Question: before anyone complains ive tried google but there isnt a straight forward answer or tutorial of any sort..
Basically ive got articles where a paragraph is seen then a *read more" link which using some javascript it shows more content, although eventually this will slow down the website as the rest of the article is there but just hidden.
So my question is how would i set up a AJAX/PHP to bring in the content instead? i know how to set up a database on mysql and am i right in guessing i would need to type out the article in MySQL when storing it in there? sorry if everything im saying is confusing but im confused myself... if anyone could explain for an absolute beginner that would be great as google just isn't my friend even after hours of searching.

Think ive been misunderstood. The above screenshot ive already achieved but what im wanting to do now is instead of hiding content then displaying it on-click to have it being called in using AJAX, a database and php
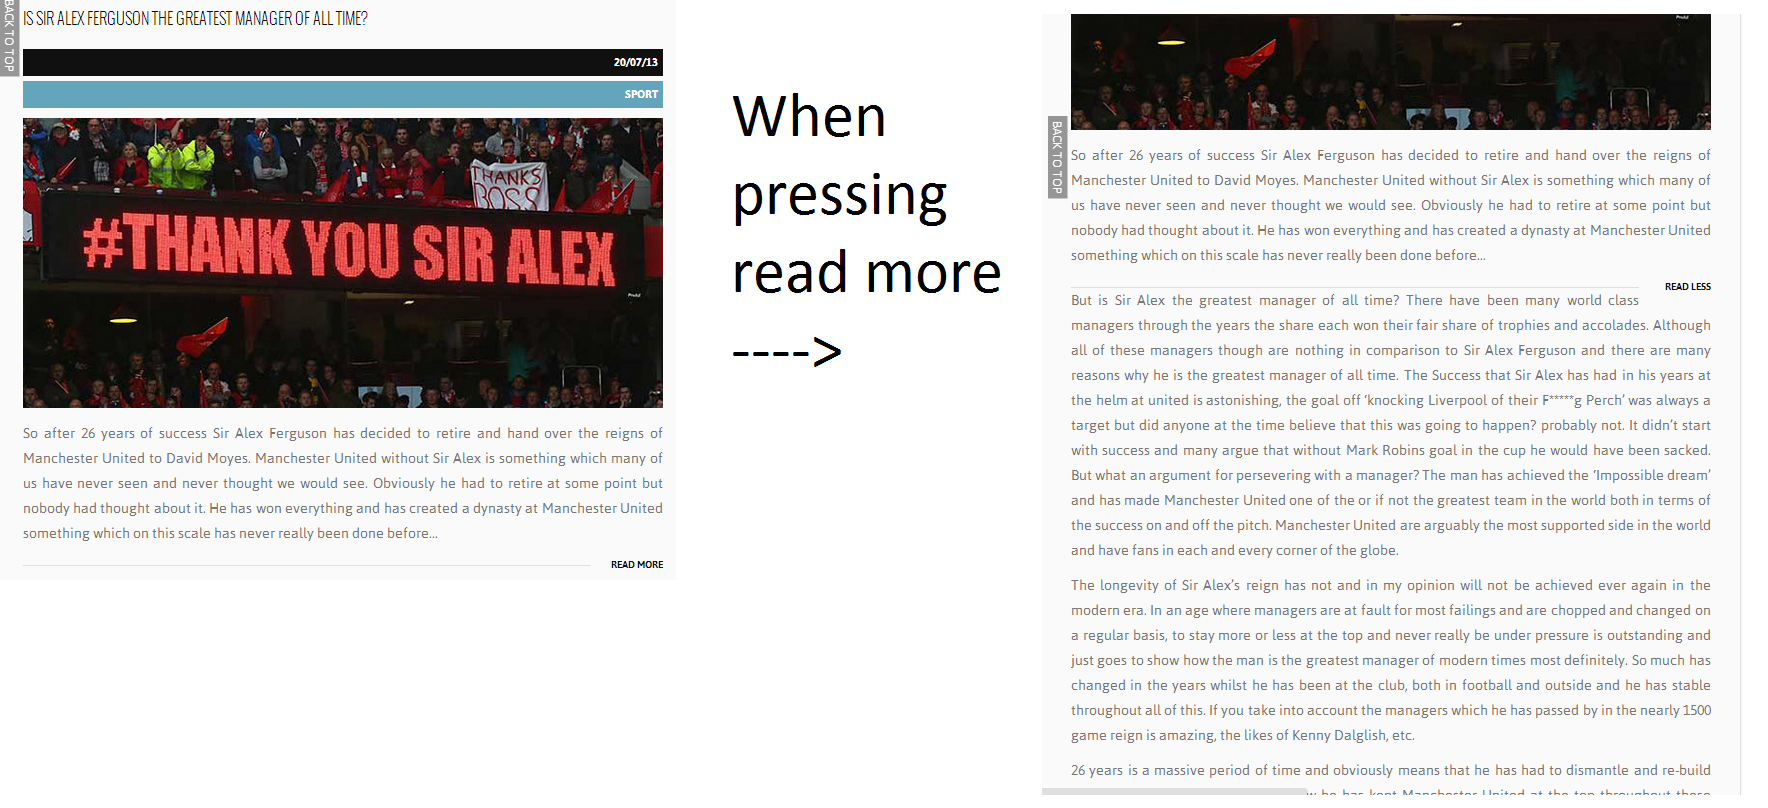
Answer: 1. Add a "PreviewCutoffIndex" or similar to the articles table.
2. On page load, display the article HTML / content up to the cutoff index.
3. For the "read more" button, put the article identifier into an attribute
4. Add a click handler that makes an Ajax call, to load the rest of the article
---
Markup would look something like this ("data-article-id" comes from PHP on the page load):
'''
<div>
<?php echo $mysqlResult["articleContent"]; ?>
</div>
<a id="moreButton" data-article-id="<?php echo $articleId; ?>" href='#'>Read More</div>
<div id="moreContent"></div>
'''
Javascript (assume you're going to use JQuery):
'''
$("#moreButton").on("click", function(e) {
e.preventDefault();
var articleId = $(this).attr("data-article-id");
// load article into "moreContent" div
$("#moreContent").load("content.php?articleId=" + articleId);
});
'''
Then the PHP 'content.php' should return text (or more likely markup) for the remainder of the article, based on '$_GET("articleId")'.